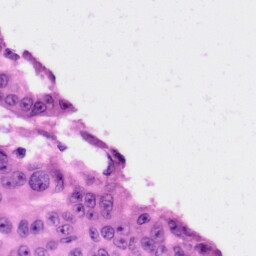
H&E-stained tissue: Skin